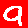
Digit: 9